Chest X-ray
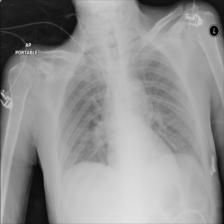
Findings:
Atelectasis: negative
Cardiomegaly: negative
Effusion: positive
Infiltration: negative
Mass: negative
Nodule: negative
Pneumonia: negative
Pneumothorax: negative
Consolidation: negative
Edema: negative
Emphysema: negative
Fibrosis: negative
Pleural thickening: negative
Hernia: negative